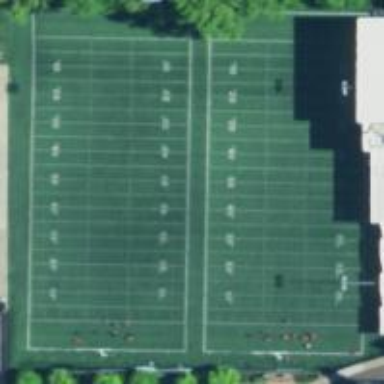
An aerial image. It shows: American football field with artificial turf.